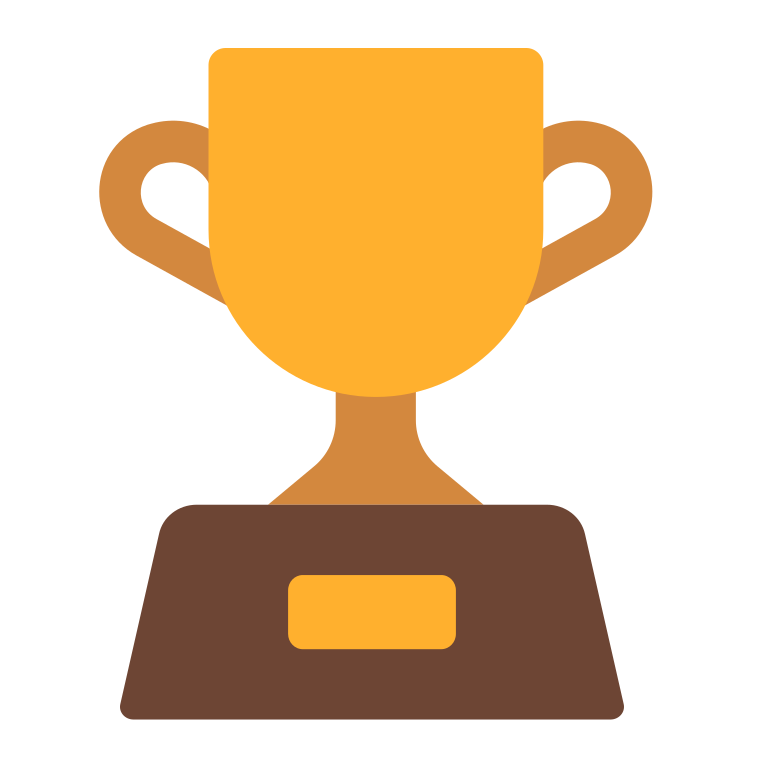
trophy flat